Aerial crown-view tile of a tropical tree (Barro Colorado Island, Panama), acquired 20250818:
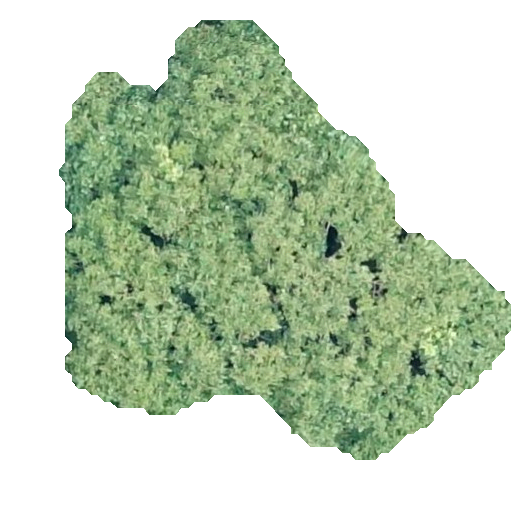
Species: Dipteryx oleifera
GBIF accepted scientific name: Dipteryx oleifera
Crown area: 180.172 m²